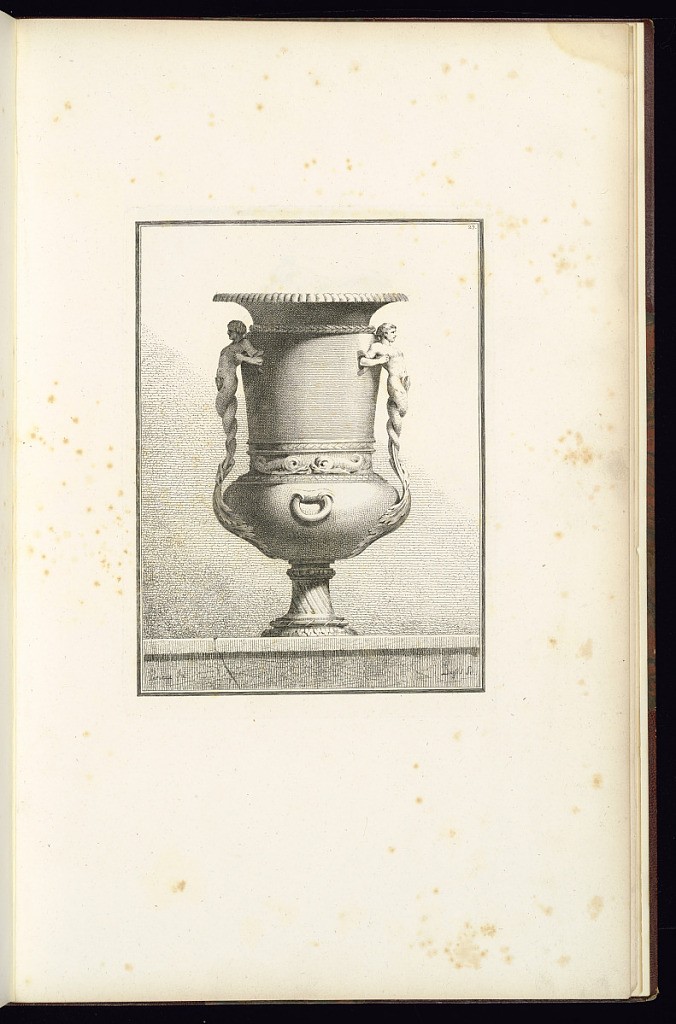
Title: Design for a Vase
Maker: Ennemond Alexandre Petitot, French, 1727 – 1801
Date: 1764
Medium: Etching on laid paper
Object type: Print
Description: Design for a vase, decorated with two mermen on the sides, forming handles. Two dolphins in a frieze with a handle below. The foot of the vase is fluted and decorated with leaf ornament. The plate is signed and numbered.